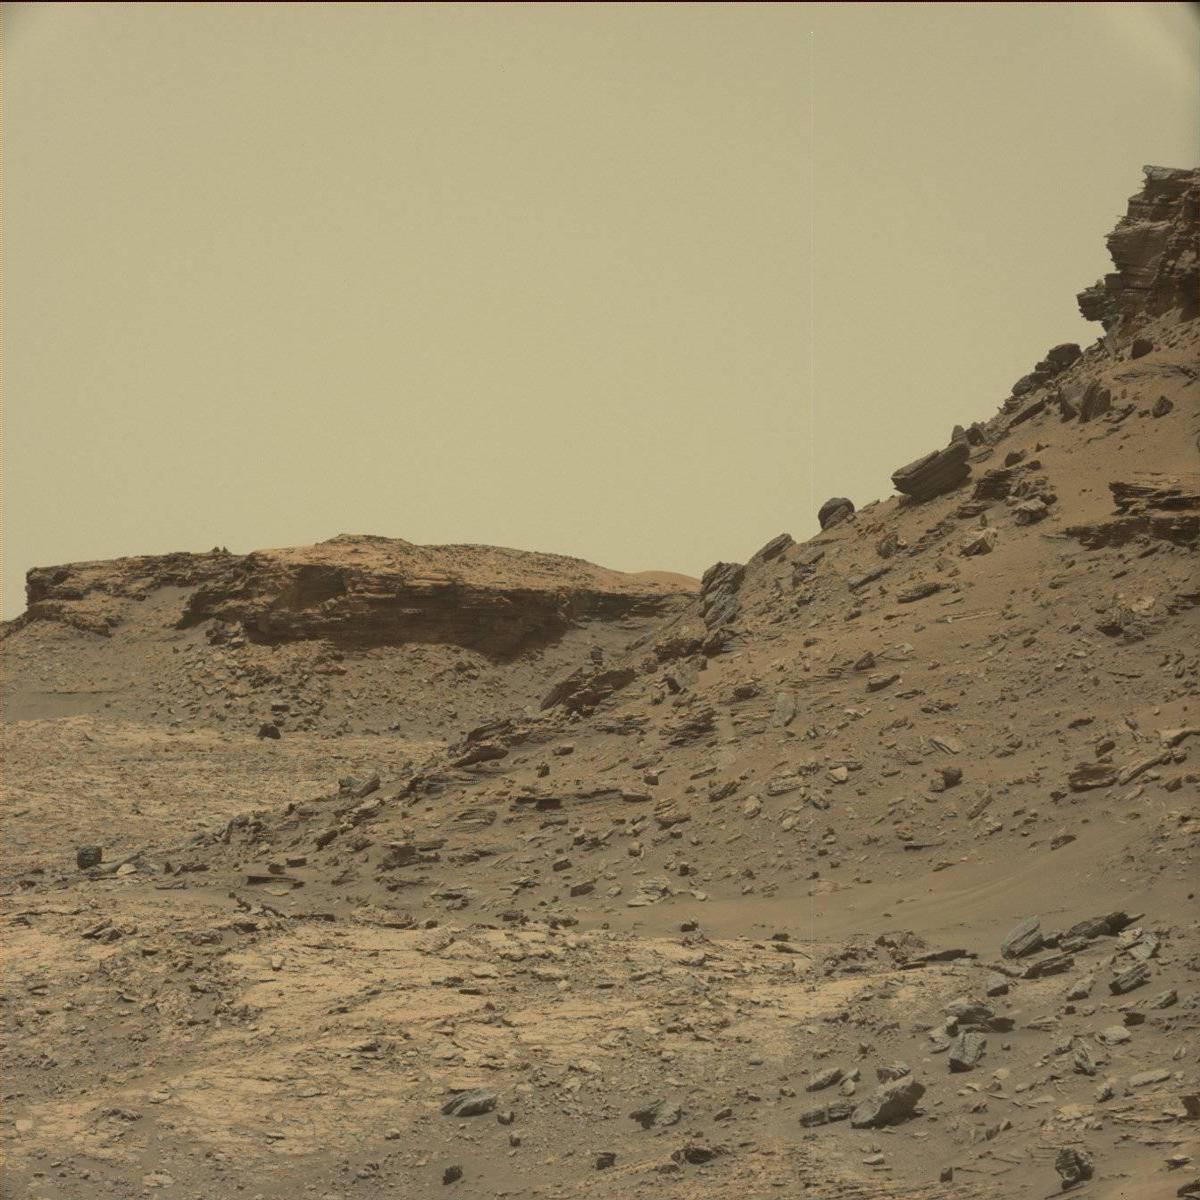
Terrain classes present: Bedrock, Rock, Sand / Soil, Sky